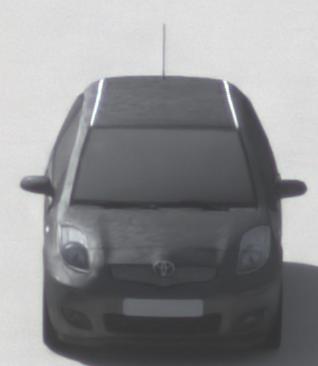
Make: Toyota
Model: Yaris 1.0
Detailed model: Yaris (XP13)
Model produced from: 2011/10
Model produced until: 2014/08
Doors: 3
Color: gray
Road condition: dry road
Daytime: morning or afternoon
Contrast: low contrast